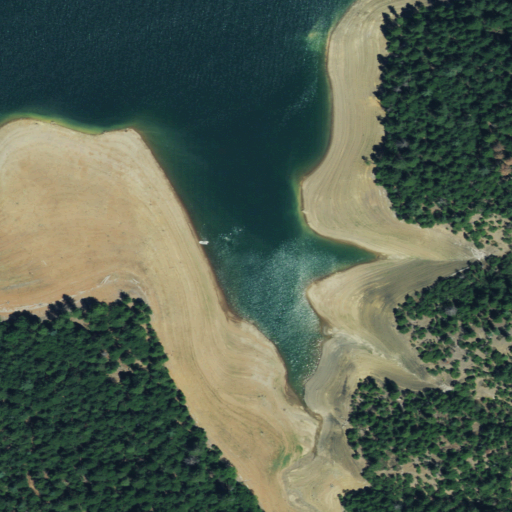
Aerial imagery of valley in California named Gibson Gulch containing evergreen forest, herbaceous wetlands, barren land, open water, shrub, grassland, and open development